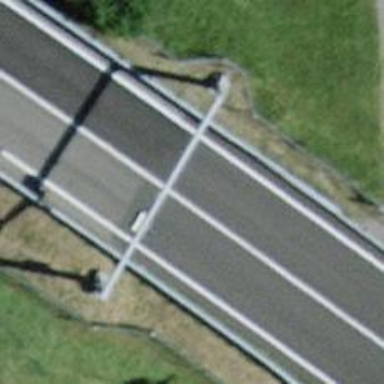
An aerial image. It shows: Road with traffic signals controlled by signal gantry.